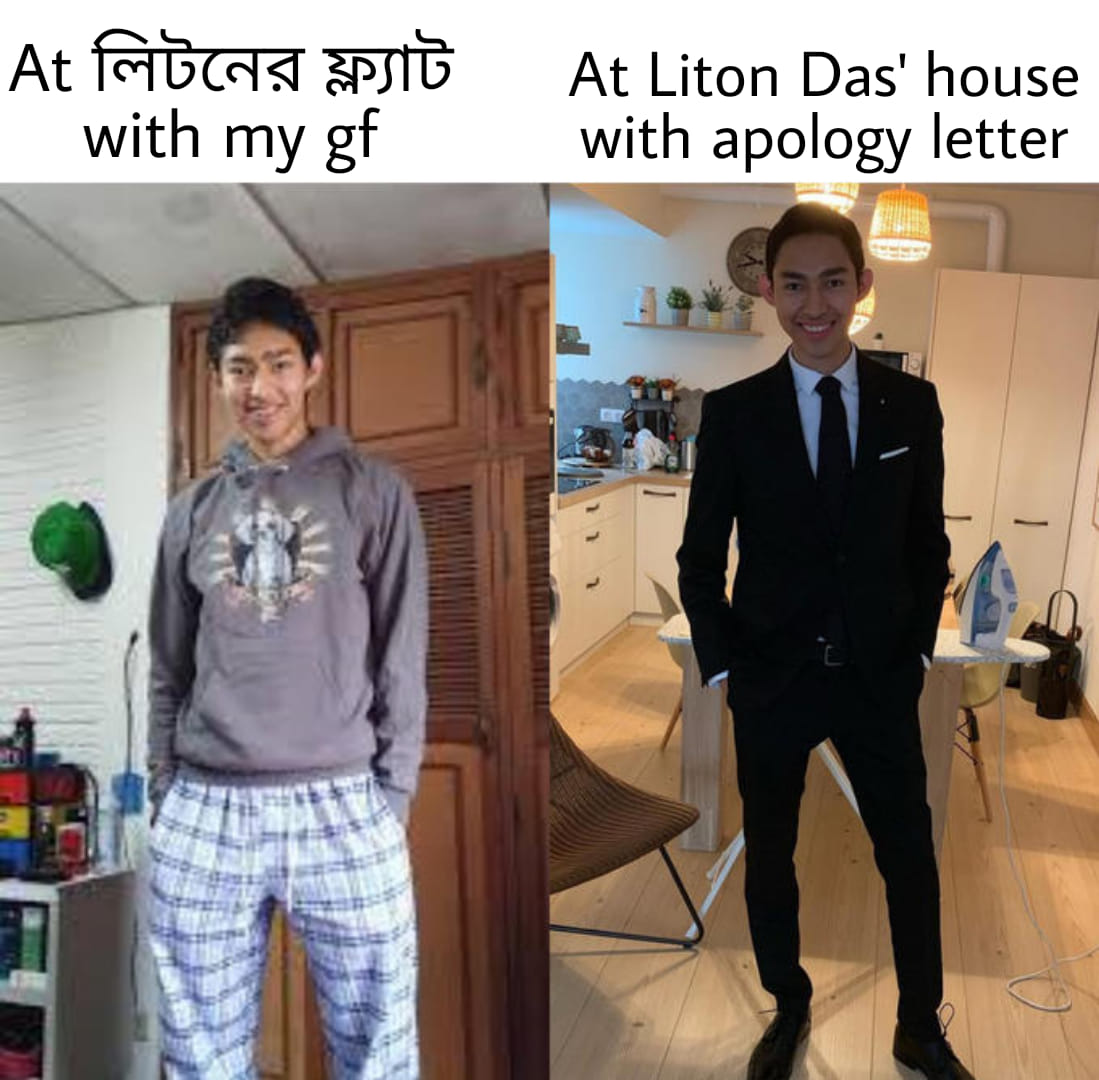
Caption: At লিটনের ফ্ল্যাট  with my gf     At Liton Das' house with apology letter
Label: non-hate